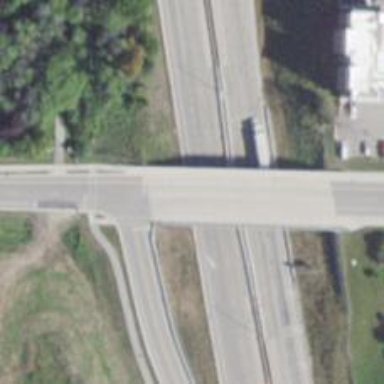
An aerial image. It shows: Tertiary road with separate cantilever bridge and sidewalk.